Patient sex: M
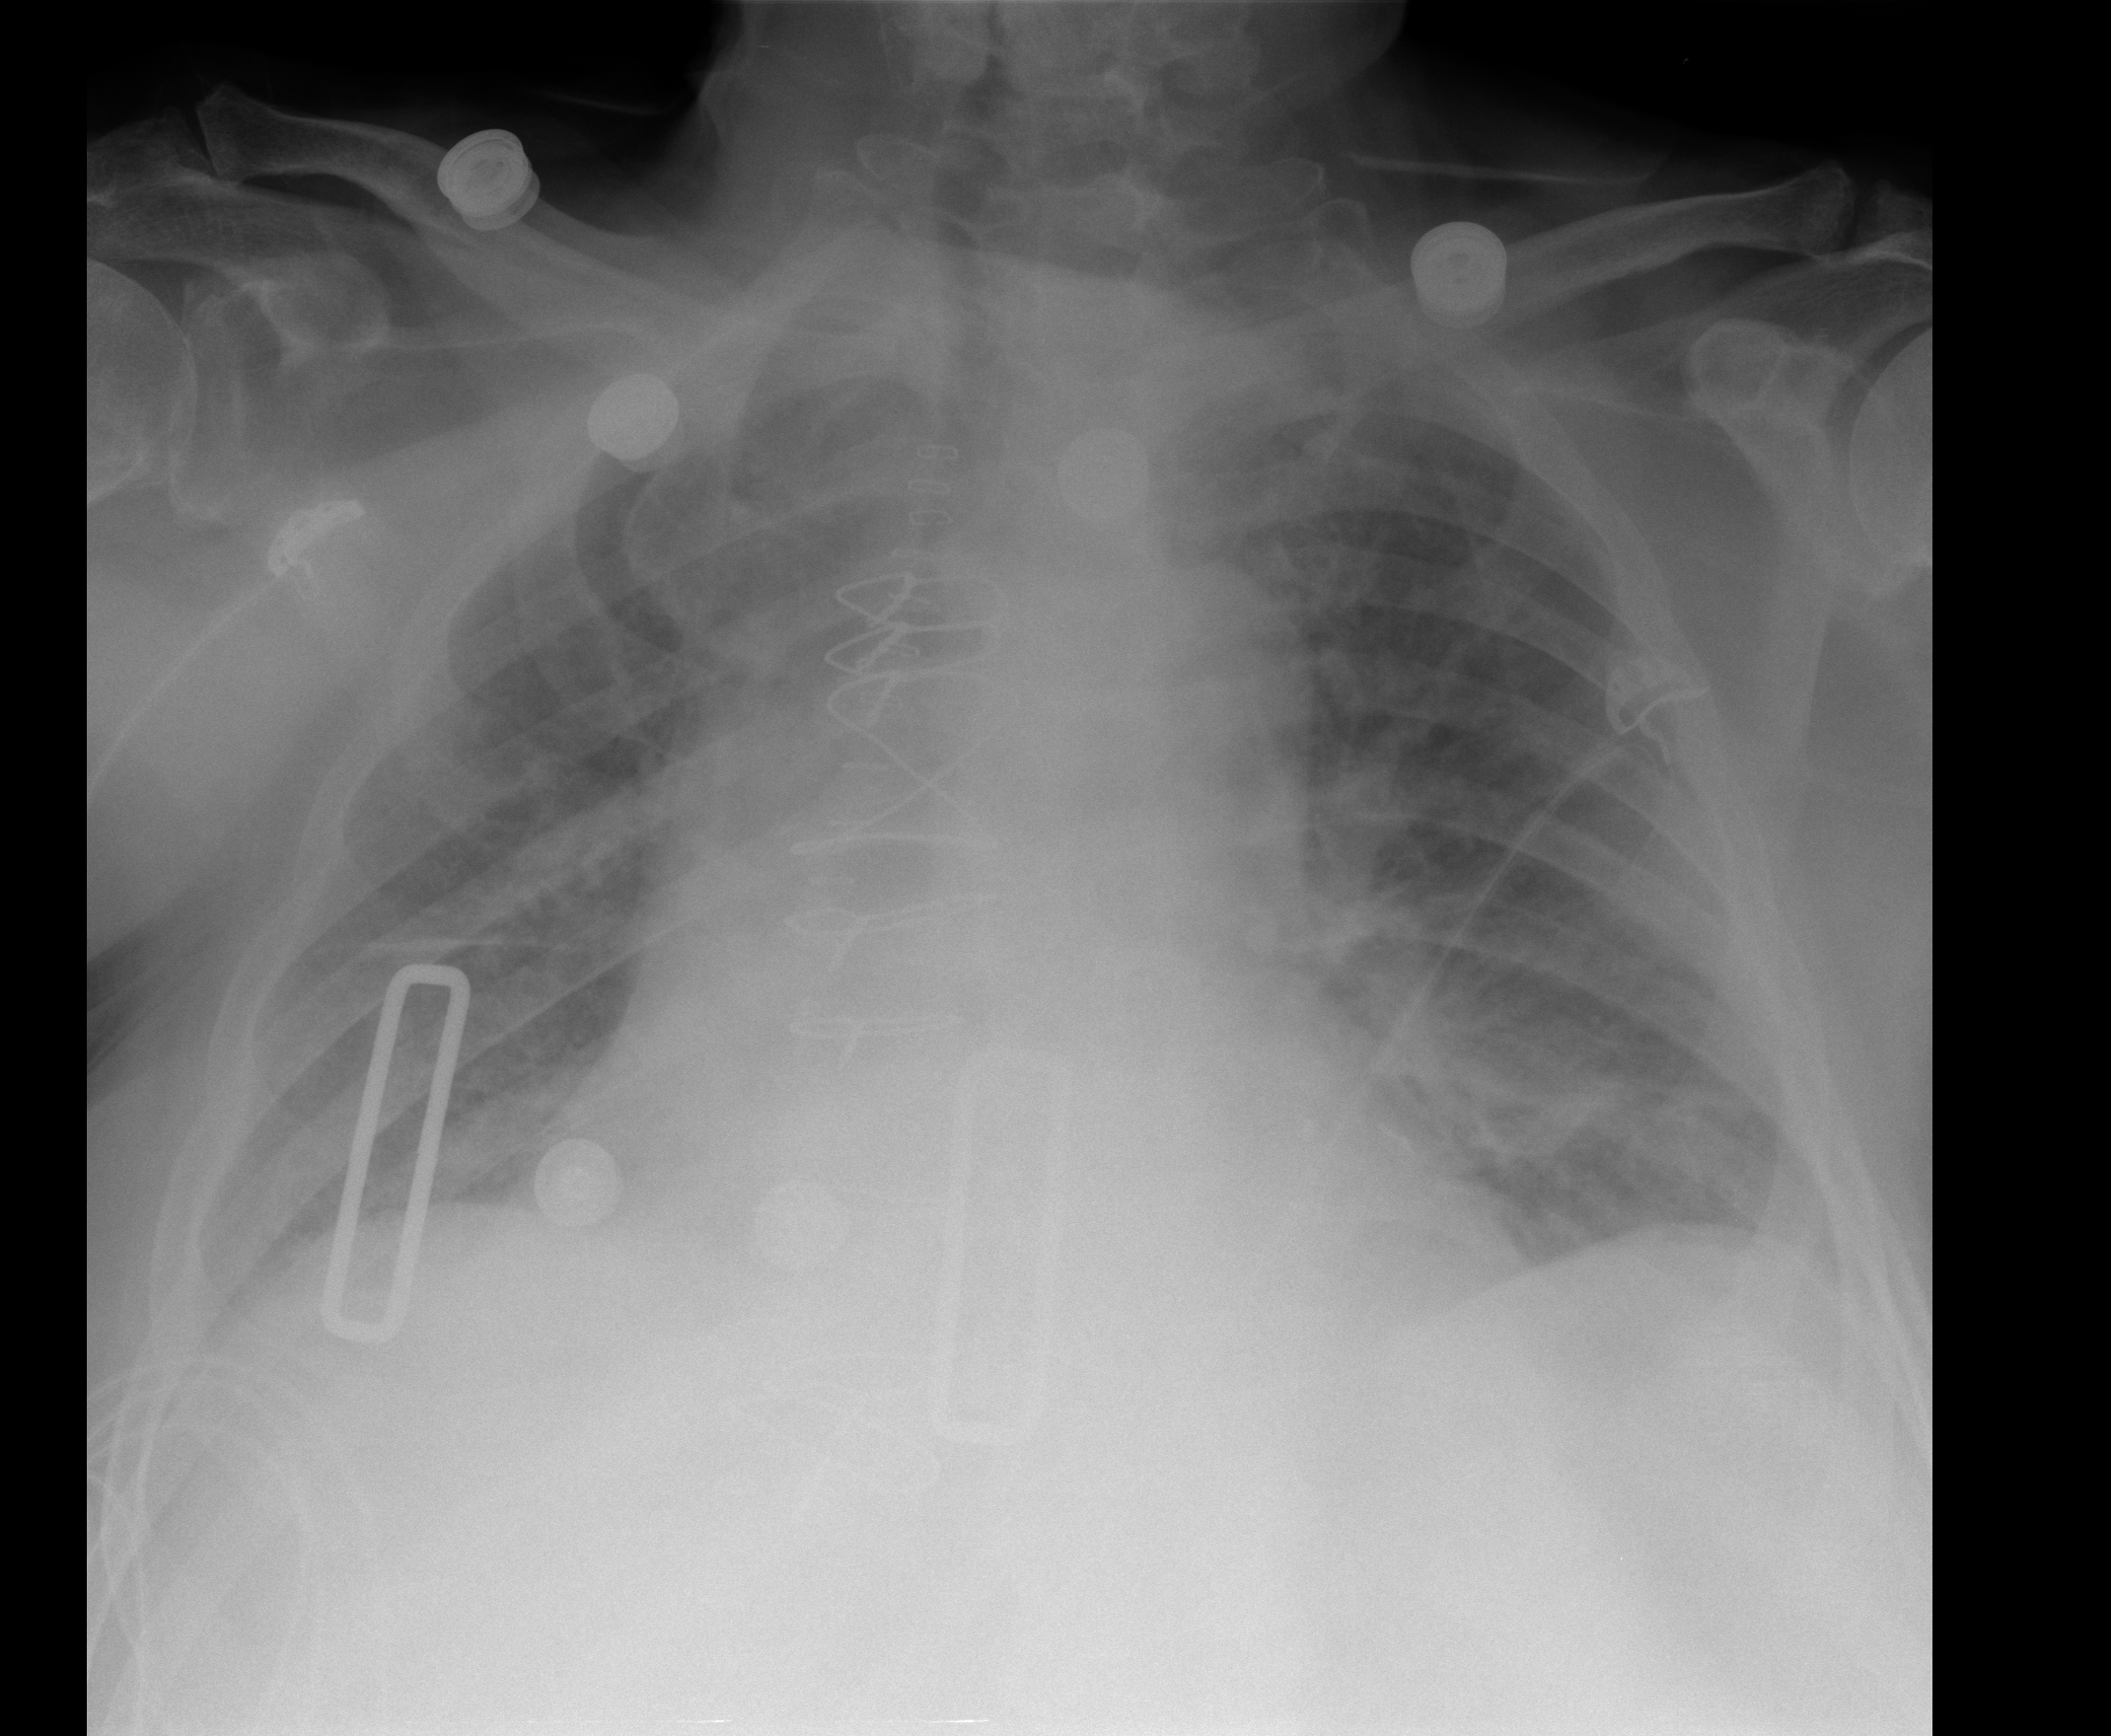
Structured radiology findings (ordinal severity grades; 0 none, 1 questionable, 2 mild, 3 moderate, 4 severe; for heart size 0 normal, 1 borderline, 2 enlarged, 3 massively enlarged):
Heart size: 0
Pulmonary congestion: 0
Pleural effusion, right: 0
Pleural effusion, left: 0
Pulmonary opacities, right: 0
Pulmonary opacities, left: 0
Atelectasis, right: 0
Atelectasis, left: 2